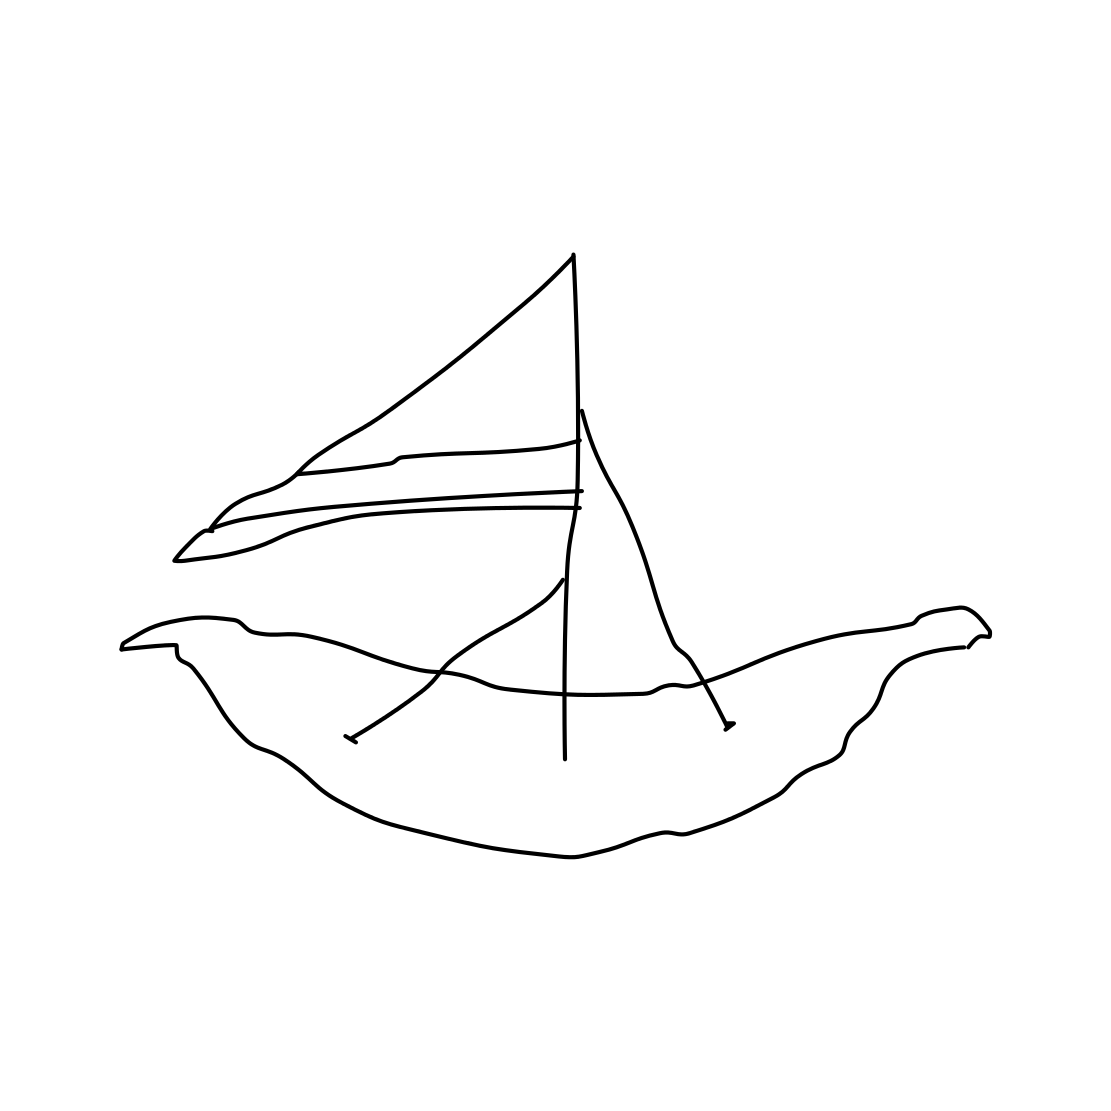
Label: sailboat